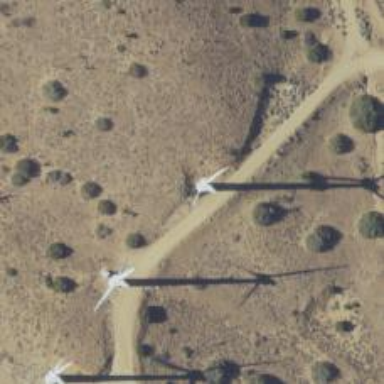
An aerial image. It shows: Wind power generator with wind turbines.